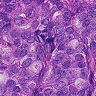
Metastatic tissue present: yes